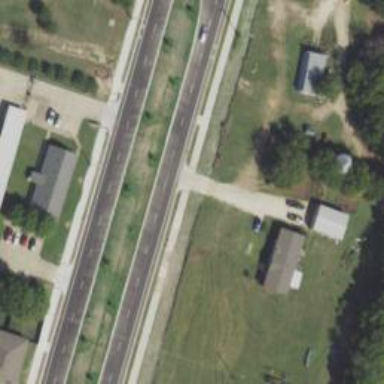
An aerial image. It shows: Tertiary road with asphalt surface.